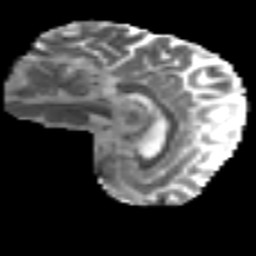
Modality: MD
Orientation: sagittal
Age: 42
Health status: ill
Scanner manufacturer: philips
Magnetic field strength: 3 T
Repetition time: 9 s
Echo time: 0.127 s